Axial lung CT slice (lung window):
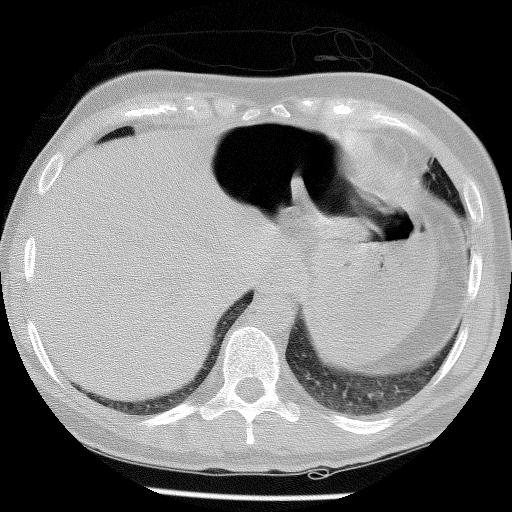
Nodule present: no